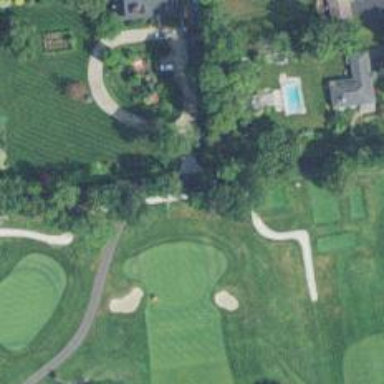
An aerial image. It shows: Path for both road and golf.